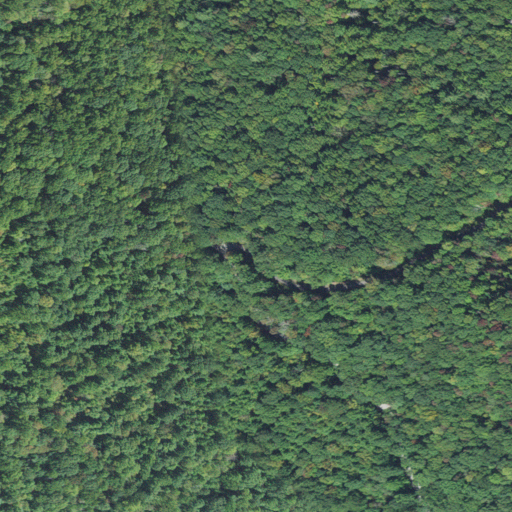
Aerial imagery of gap in North Carolina named Windy Gap containing mixed forest, deciduous forest, and open development